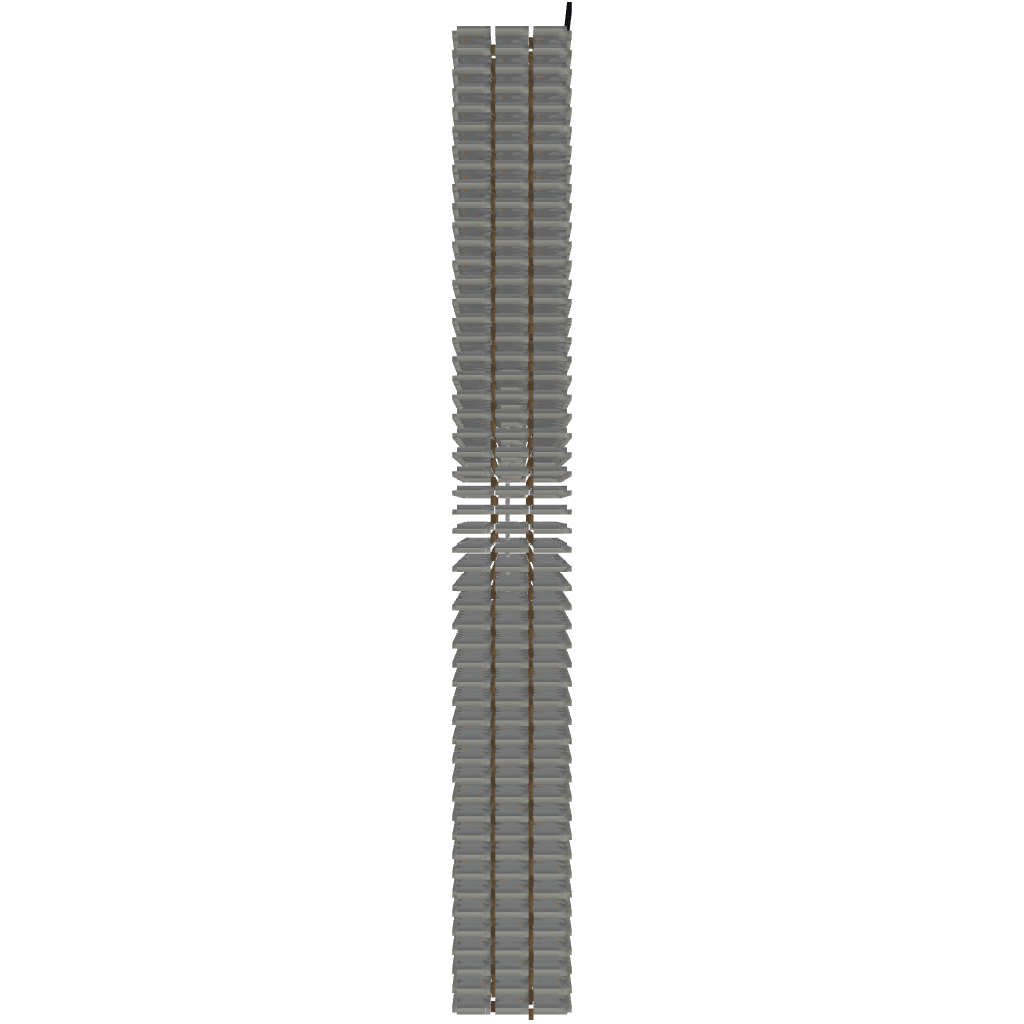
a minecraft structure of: Minecraft Condominium 1